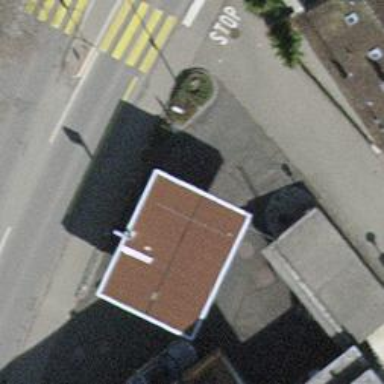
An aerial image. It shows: Fuel station.